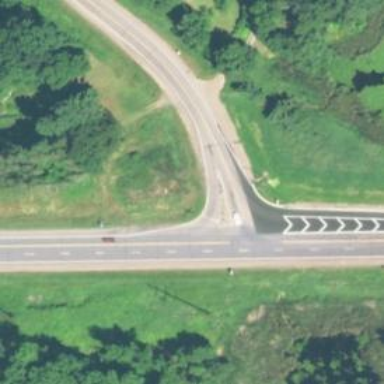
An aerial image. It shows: Trunk link highway.